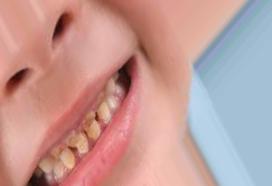
Condition: Tooth Discoloration